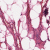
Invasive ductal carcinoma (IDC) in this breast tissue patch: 0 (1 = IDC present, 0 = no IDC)